Question: Our project needs to do TCP packet load balance to node.js .
The proposal is: (Nginx or LVS) + Keepalived + Node Cluster

The questions:
1. The high concurrent client connections to TCP server needs to be long-lived. Which one is more suitable, Nginx or LVS?
2. We need to allocate different priority levels for node master on the Master server (the priority of localhost server will be higher than the remote servers). Which one can do this, Nginx or LVS?
3. Whose CPU utilization is smaller and the throughput is higher, Nginx or LVS?
4. Any recommended documents for performance benchmarking/function comparison between Nginx and LVS?
At last, we wonder whether our proposal is reasonable. Is there any other better proposals or component to choose?
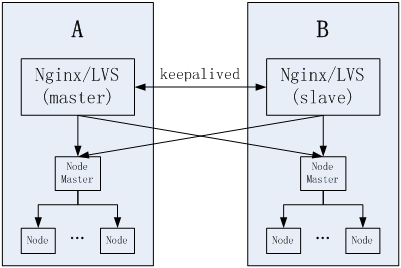
Answer: I'm assuming you do not need nginx to server static assets, otherwise LVS would not be an option.
1) nginx only supports TCP via 3rd party module <URL> If you don't need a webserver, I'd say LVS is more suitable, but see my additional comment at the end of the #'d answers.
2) LVS supports priority, nginx does not.
3) Probably LVS: nginx is userland, LVS kernel.
4) Lies, Damned Lies and Benchmarks. You have to simulate your load on your equip, write a node client script and pound your setup.
We are looking at going all node from front to back with up <URL> Not in production yet, but we are pursuing this route for the following reasons:
1) We also have priority requirements, but they are custom and change dynamically. We are adjusting priority at runtime and it took us less than an hour to program node to do it.
2) We deploy a lot of code updates and up allows us to do it without interrupting existing clients. Because you can code it to do anything you want, we can spin up brand new processes to handle new connections and let the old ones die when existing connections are all gone.
3) We can see everything because we push any metric we want to see into a redis server.
I'm sure it's not the most performant per process/server, but the advantage of having so much programatic control is worth it, and scale out has the advantage of more redundancy so we are not looking at squeezing the last bit of performance out of the stack.
I just checked real quick to see if I could copy/paste a bunch of code, but we are rapidly coding it and it has a lot of references to stuff that would not be suitable for public consumption.